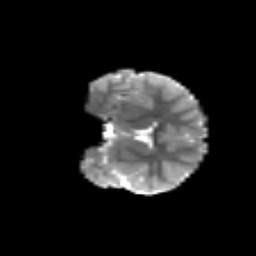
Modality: T2w
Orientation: coronal
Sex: male
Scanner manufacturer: siemens
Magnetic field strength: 3 T
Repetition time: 5 s
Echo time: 0.071 s